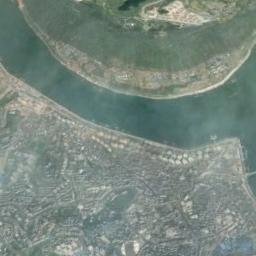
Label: river